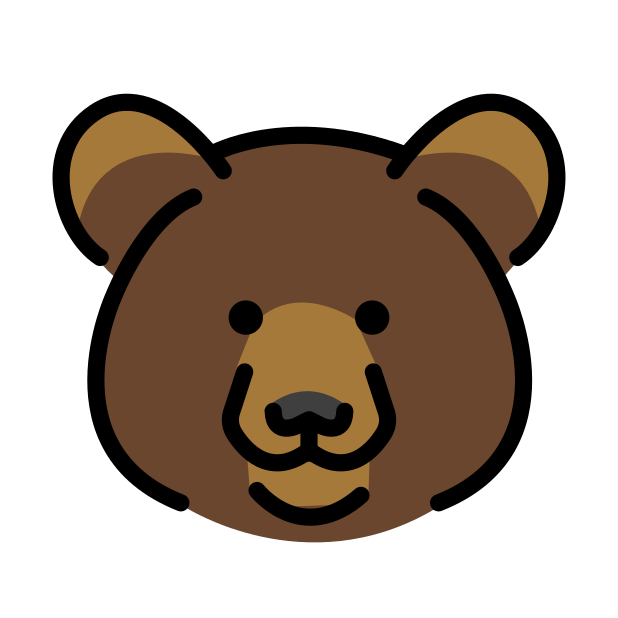
Emoji: 🐻
Name: bear face
Unicode: 0x1f43b